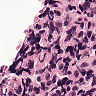
Metastatic tissue present: yes